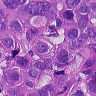
Metastatic tissue present: yes